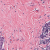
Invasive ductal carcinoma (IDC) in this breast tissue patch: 0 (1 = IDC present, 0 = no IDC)